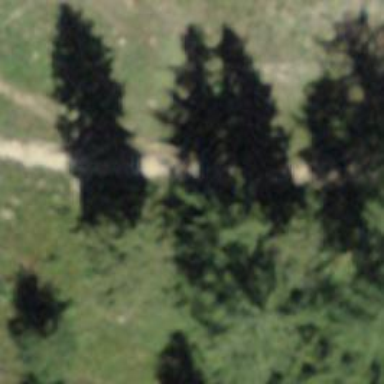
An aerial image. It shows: Path.